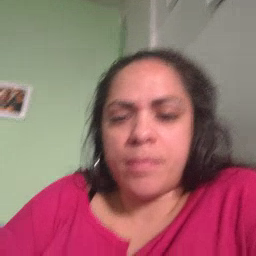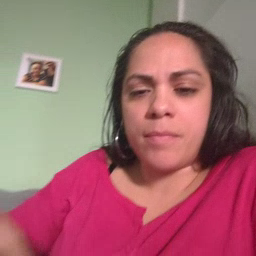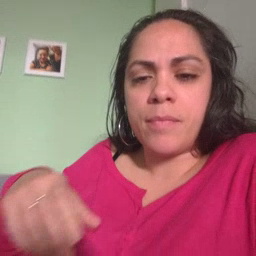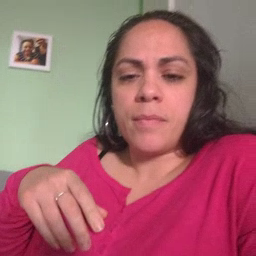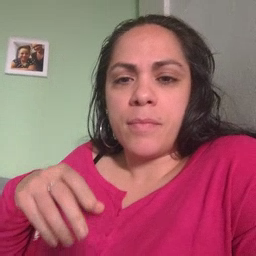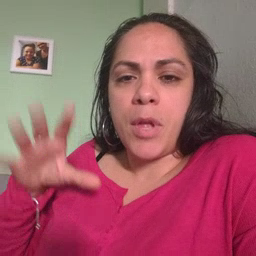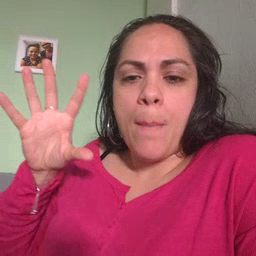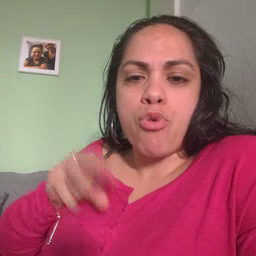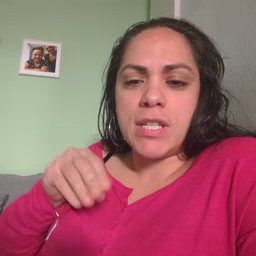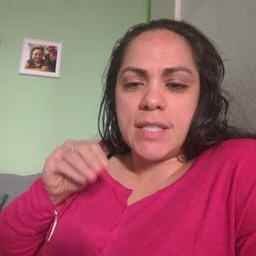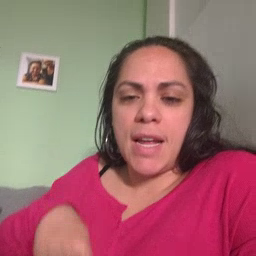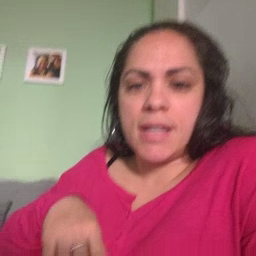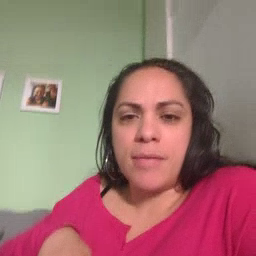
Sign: pretend